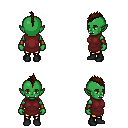
a pixel art fantasy rpg character, female body template, orc, green skin, maroon tunic, gold greaves, brown mohawk hairstyle, cloth bracers, black shoes, four views (front, back, left, right), 2x2 character sprite sheet, small pixel art, hard edges, no anti-aliasing